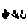
Label: smiley face